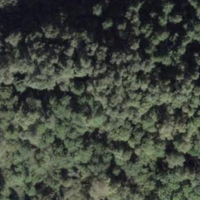
EUNIS habitat code: 44
Species observed at this site:
Corylus avellana
Molinia caerulea